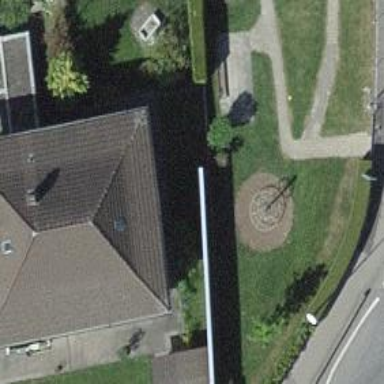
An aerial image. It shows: Residential building.